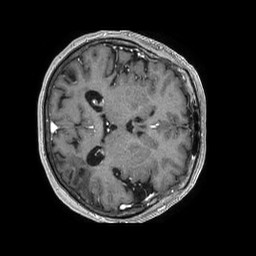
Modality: T1w
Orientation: axial
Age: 73
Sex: female
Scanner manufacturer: philips
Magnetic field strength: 1.5 T
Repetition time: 0.007508 s
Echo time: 0.003413 s